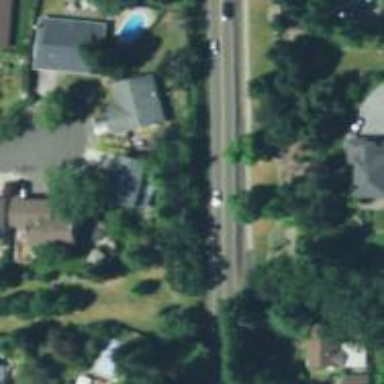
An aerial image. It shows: Secondary road with asphalt surface and sidewalk on the left.